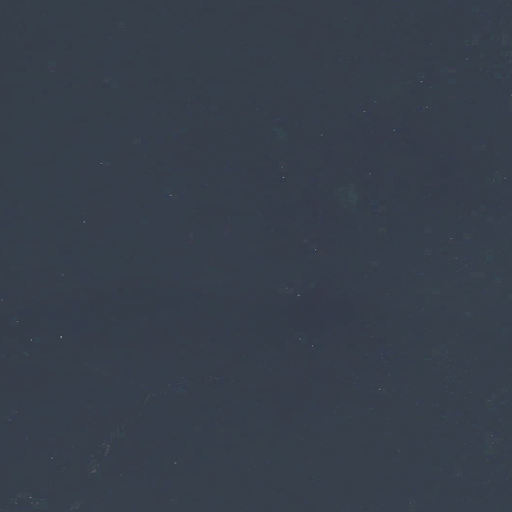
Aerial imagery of bar in Maine named Sister Ledge containing only open water